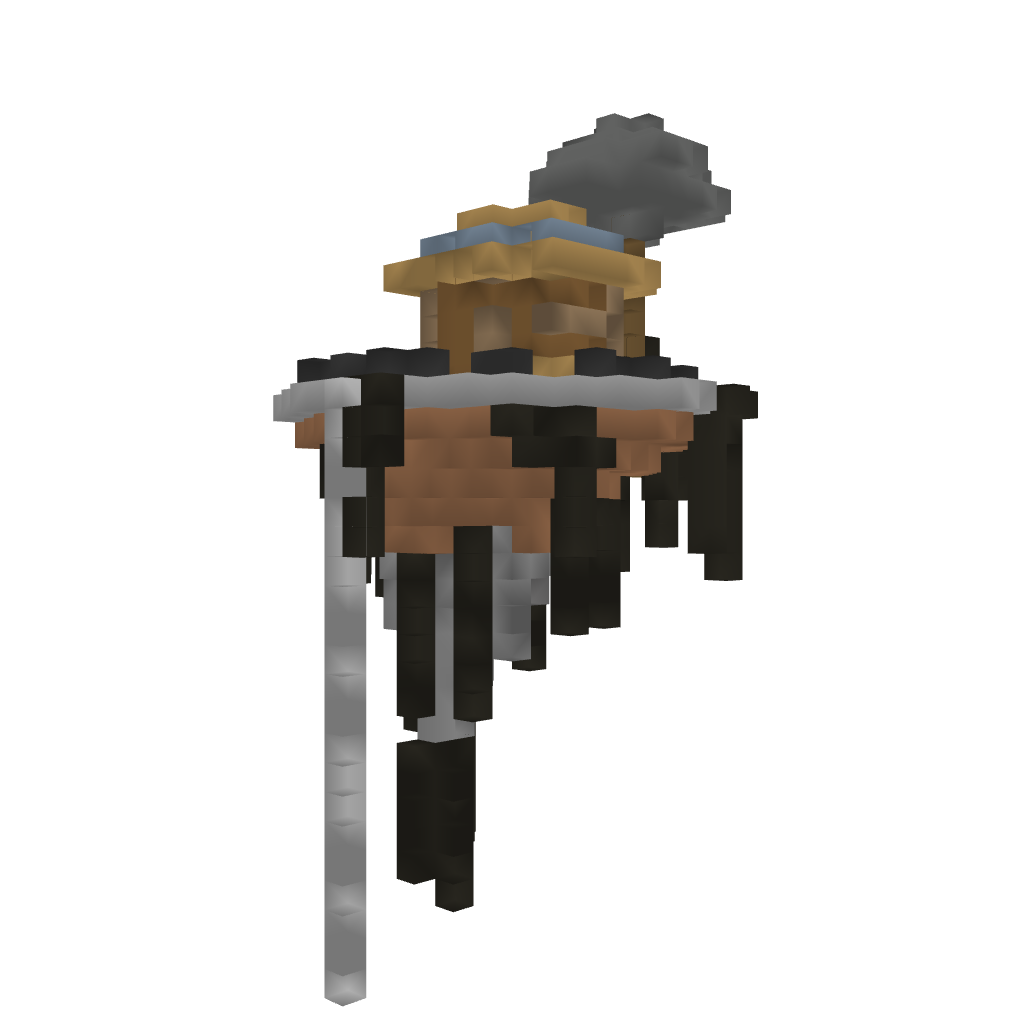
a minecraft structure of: Floating Island